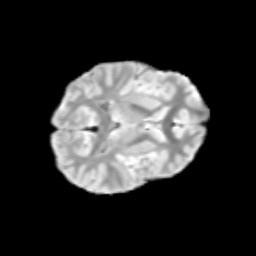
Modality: T2w
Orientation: axial
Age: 11
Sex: male
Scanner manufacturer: siemens
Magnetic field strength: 3 T
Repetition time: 3.8 s
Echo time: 0.07 s